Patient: sex F, age 48
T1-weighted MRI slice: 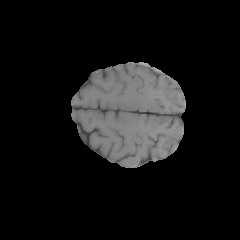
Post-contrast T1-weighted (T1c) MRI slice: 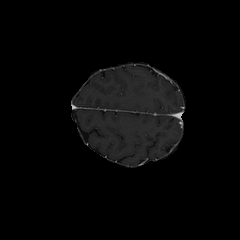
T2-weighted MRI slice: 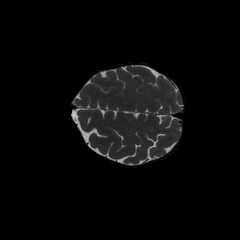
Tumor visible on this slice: no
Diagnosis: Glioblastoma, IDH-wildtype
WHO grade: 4